Question: I have data for a CDF in a file which looks like the following:
'''
0.033 0.0010718113612
0.034 0.0016077170418
0.038 0.0021436227224
... ...
... ...
0.847 0.999464094319
0.862 1.0
'''
First column is the X-axis value and the second column is the CDF value on Y-axis. I set the line style as follows:
'''
set style line 1 lc rgb 'blue' lt 1 lw 2 pt 7 ps 0.75 # --- blue
'''
and subsequently plot the line with the following:
'''
plot file1 using 1:2 title 'Test Line CDF' with linespoints ls 1
'''
This all works fine, the problem seems to be that my CDF file is pretty big (about 250 rows) and Gnuplot would plot the marker/point (a circle in this case) for every data point. This results in a very "dense" line because of the over-concentration of markers such that the underlying line is almost not visible as I show in an example image below:

How can I selectively draw the markers so that instead of having them on all data points, I plot them after every 50 data points, without having to decrease the number of data points (which I believe is what '"every n"' in the plot command would do) in my data file or decrease the marker size?
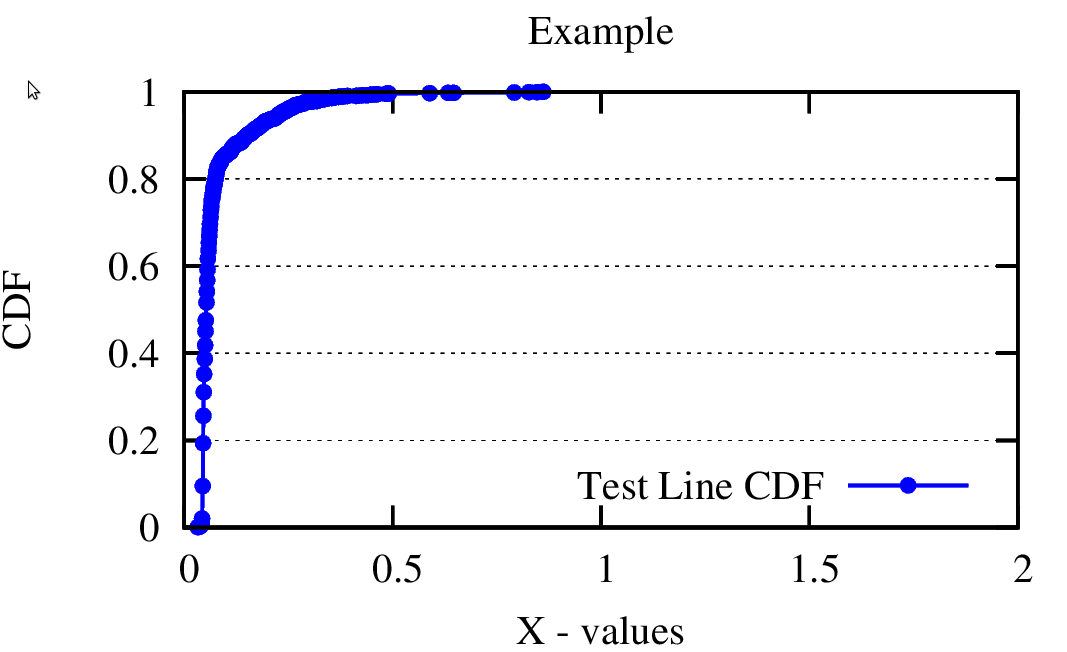
Answer: There is no need to use two plots commands, just use the 'pointinterval' option:
'''
plot 'data' pointinterval 5 with linespoints
'''
That plots every line segment, but only every fifth point symbol.
The big advantage is, that you can control the behaviour with 'set style line':
'''
set style line 1 lc rgb 'blue' lt 1 lw 2 pt 7 ps 0.75 pi 5
plot 'data' w lp ls 1
'''